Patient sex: M
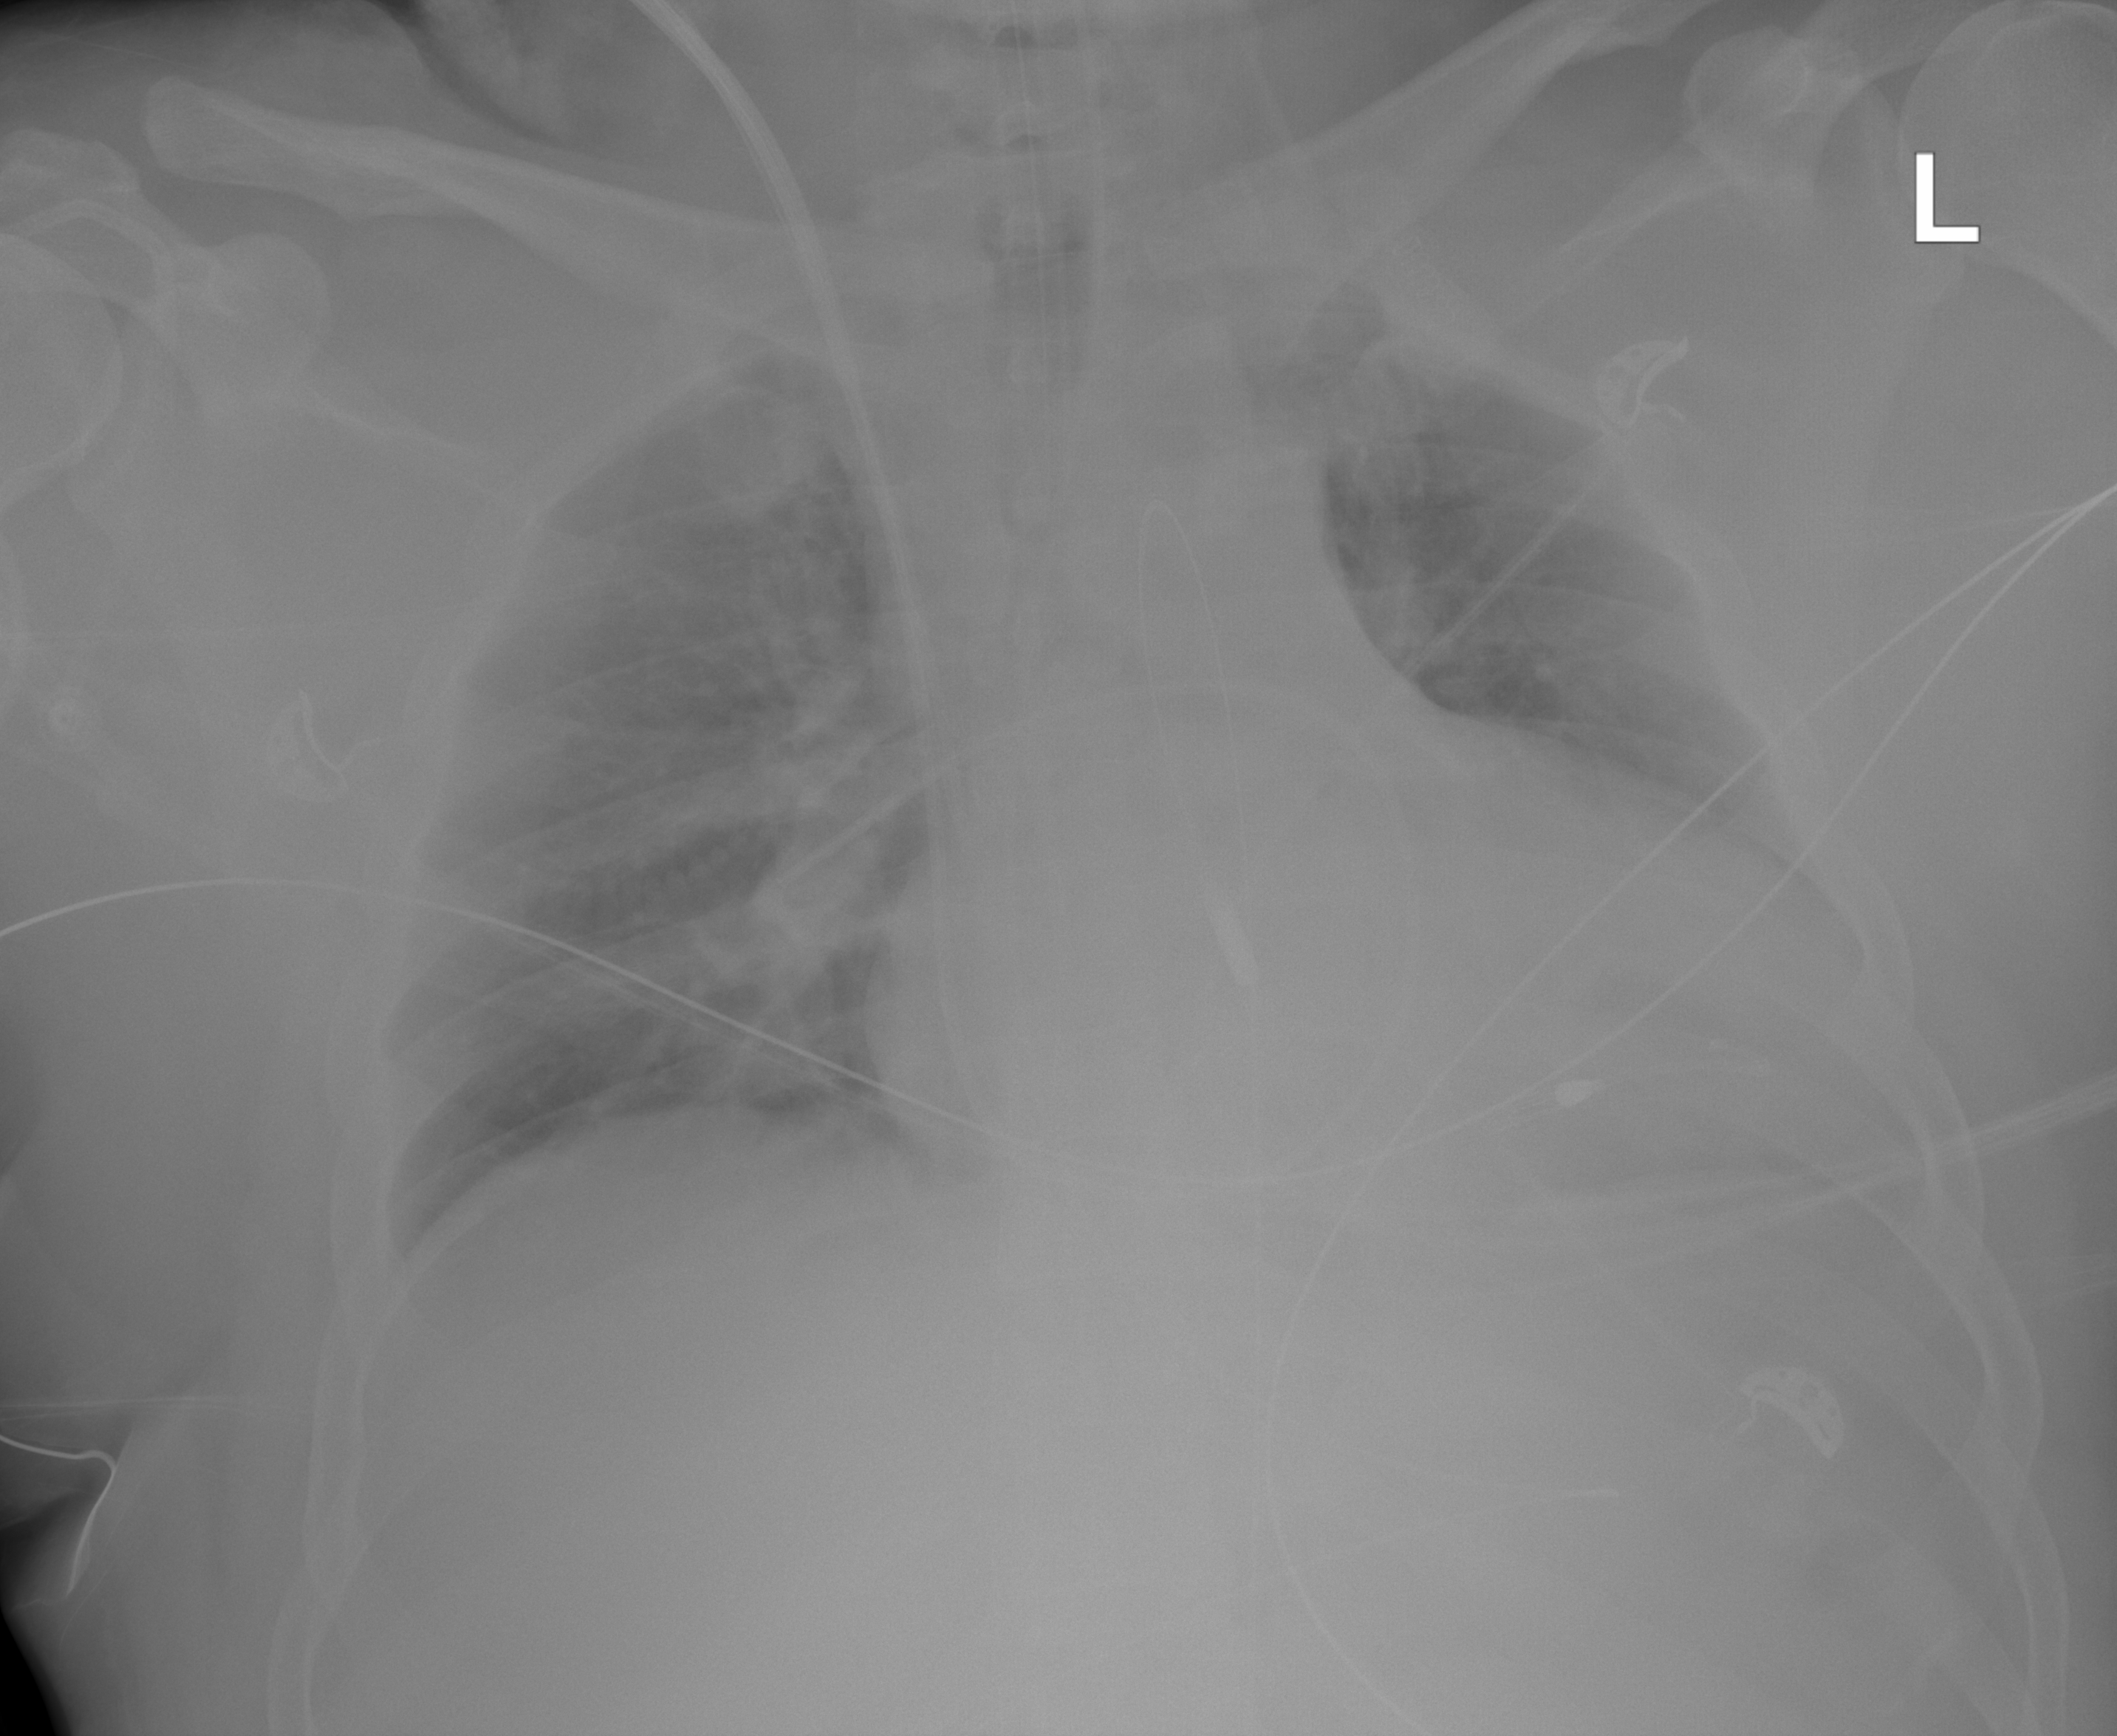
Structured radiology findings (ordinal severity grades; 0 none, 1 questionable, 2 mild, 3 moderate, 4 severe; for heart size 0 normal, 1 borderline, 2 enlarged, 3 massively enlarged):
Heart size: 2
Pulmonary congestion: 2
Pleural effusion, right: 0
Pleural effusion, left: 2
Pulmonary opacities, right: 0
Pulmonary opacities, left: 0
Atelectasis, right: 2
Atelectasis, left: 2